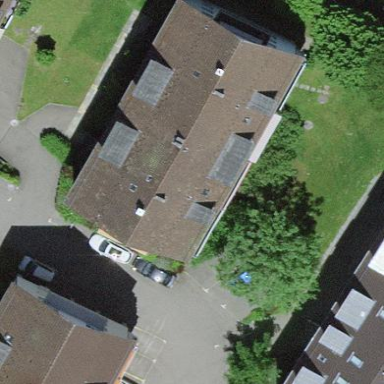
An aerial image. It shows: Gabled roof apartments building.